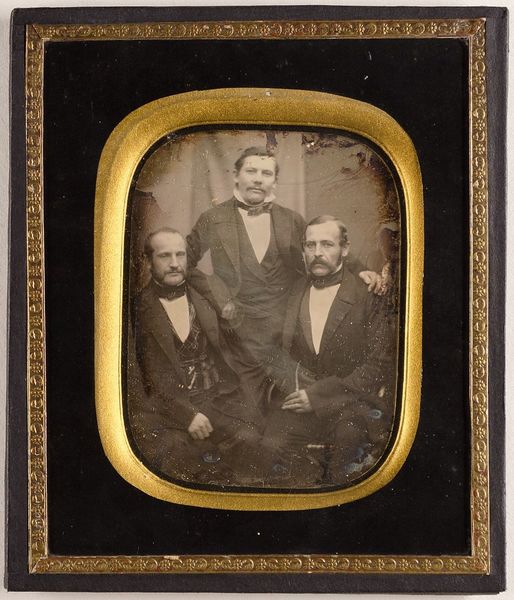
Titel: Drei unbekannte Männer
Künstler: Gregor Renard
Standort: Hamburg
Institution: Museum für Kunst und Gewerbe Hamburg
Schlagwörter: mann, gruppenportrait, figur, foto, fotografie, photographie, photo, lichtbild, daguerreotypie, bildwerke, angewandte und bildende kunst, hessische systematik, porträtfotografie, porträtphotographie, gruppenporträt